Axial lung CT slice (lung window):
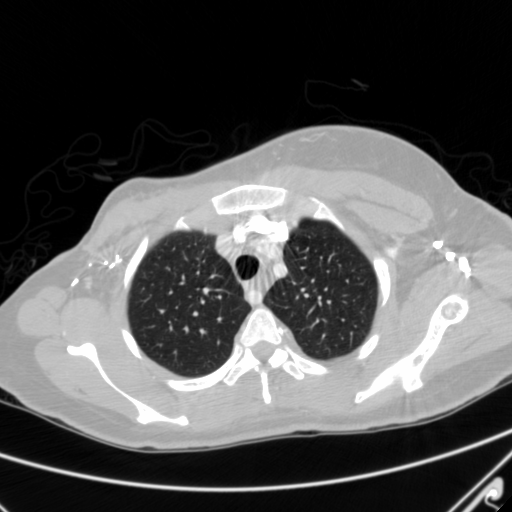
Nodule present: no